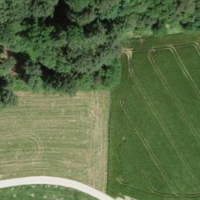
EUNIS habitat code: 52
Species observed at this site:
Dryocopus martius